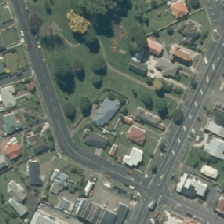
Land cover: urban_parkland